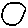
Label: circle